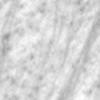
Label: change